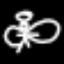
Label: angel